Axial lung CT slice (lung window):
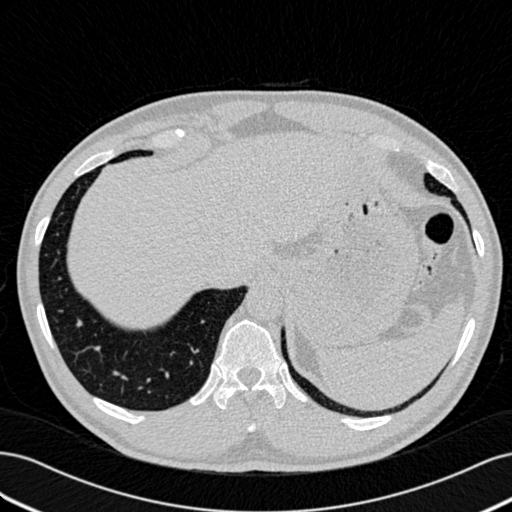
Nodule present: no